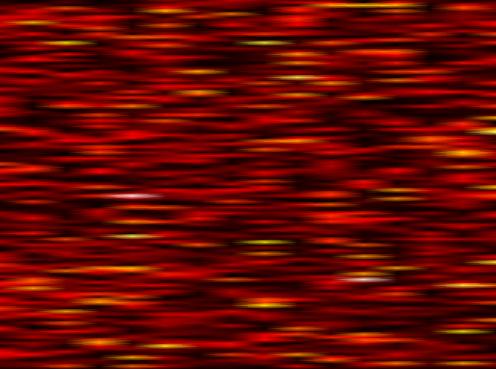
Label: FBMC